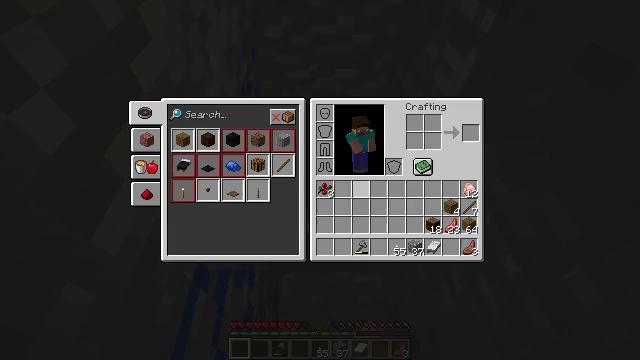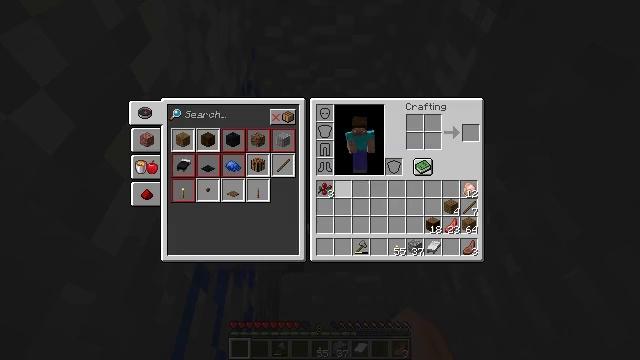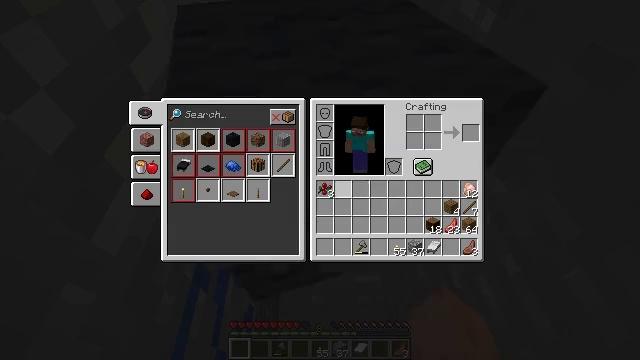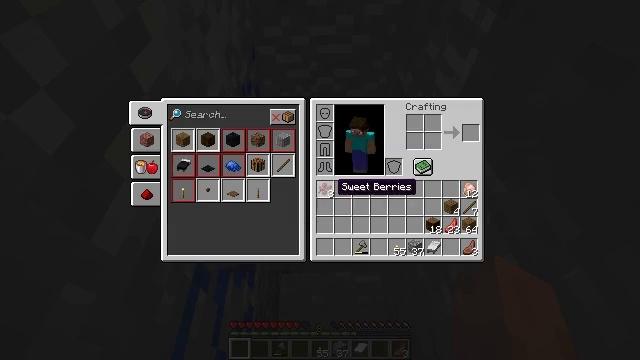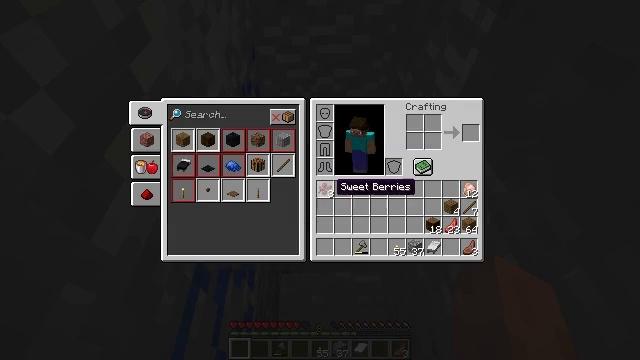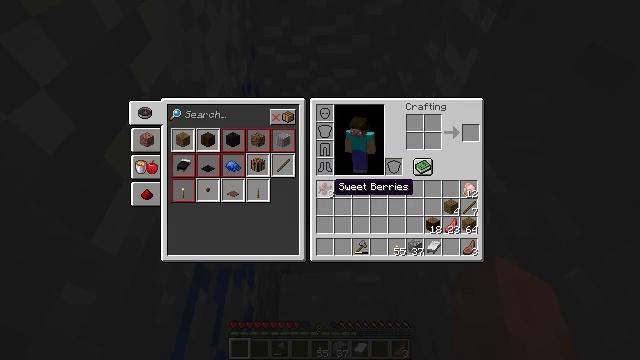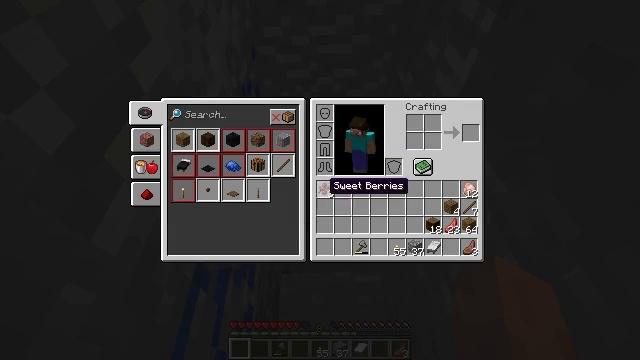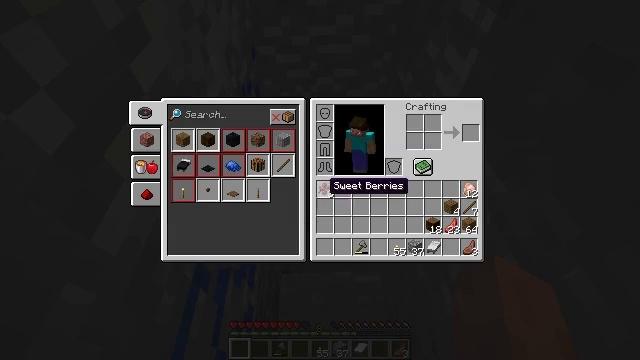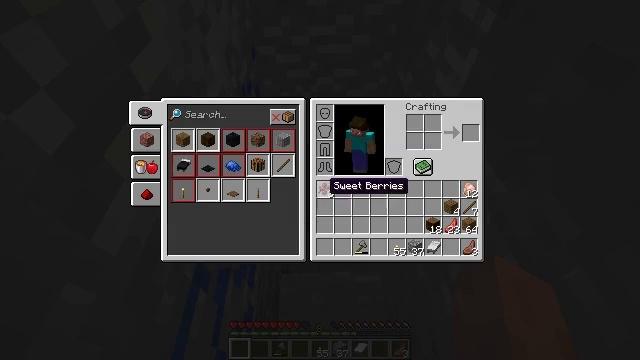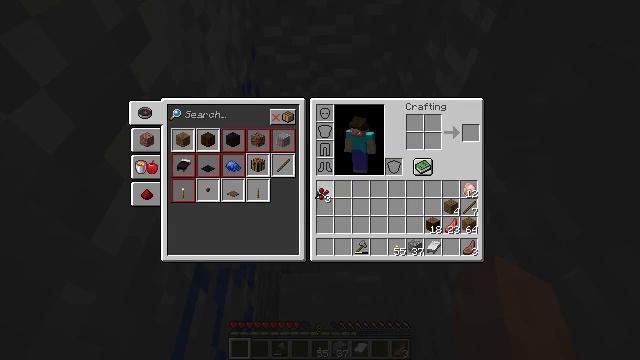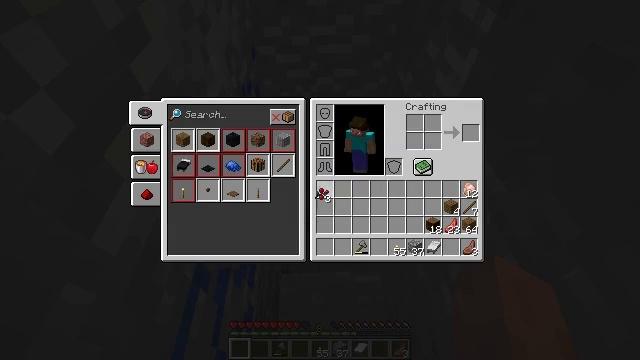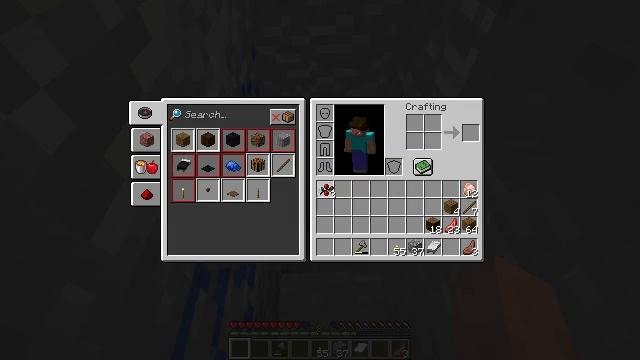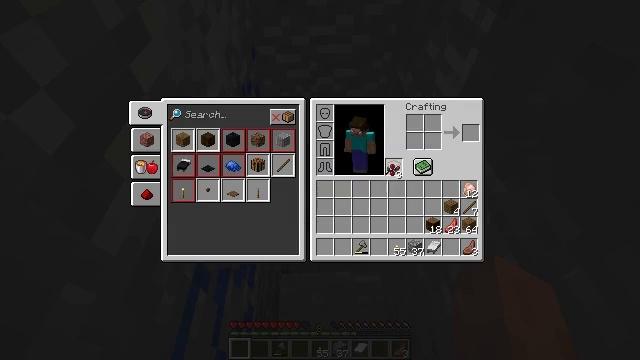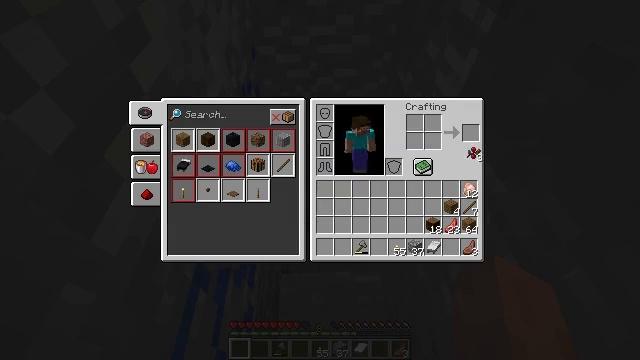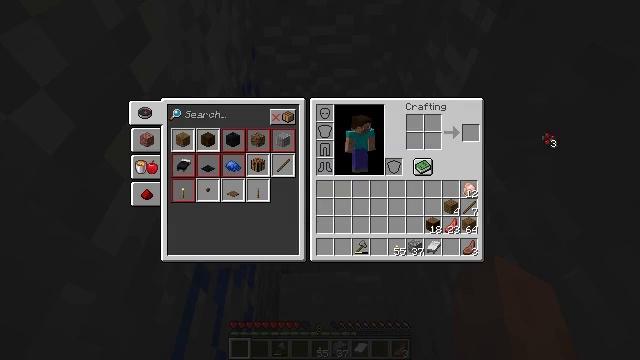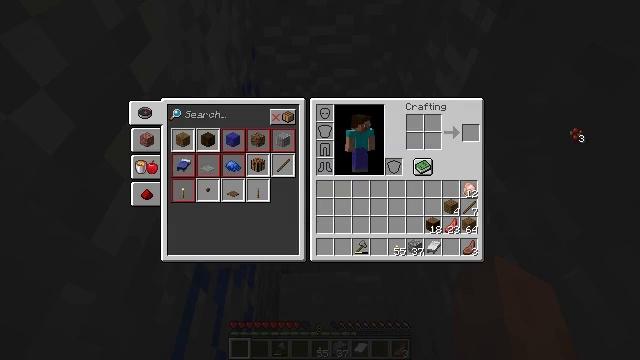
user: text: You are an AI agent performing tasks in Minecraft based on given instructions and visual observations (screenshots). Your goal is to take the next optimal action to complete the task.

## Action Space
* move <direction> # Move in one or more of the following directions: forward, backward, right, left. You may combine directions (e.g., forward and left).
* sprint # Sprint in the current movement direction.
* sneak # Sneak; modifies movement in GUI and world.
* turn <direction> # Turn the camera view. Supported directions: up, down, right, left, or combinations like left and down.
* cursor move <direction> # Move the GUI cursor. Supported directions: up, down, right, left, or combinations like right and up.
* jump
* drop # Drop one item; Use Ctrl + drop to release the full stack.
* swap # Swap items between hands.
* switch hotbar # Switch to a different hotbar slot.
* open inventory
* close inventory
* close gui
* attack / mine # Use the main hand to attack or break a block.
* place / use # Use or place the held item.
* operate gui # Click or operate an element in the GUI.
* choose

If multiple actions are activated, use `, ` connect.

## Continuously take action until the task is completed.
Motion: motion action
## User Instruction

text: Remove sweet berries from the inventory.
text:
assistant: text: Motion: cursor move left, open gui
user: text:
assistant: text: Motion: cursor move left and down
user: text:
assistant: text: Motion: no_op
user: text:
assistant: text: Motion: no_op
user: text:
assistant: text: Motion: no_op
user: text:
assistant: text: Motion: no_op
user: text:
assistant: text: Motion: no_op
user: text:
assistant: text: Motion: no_op
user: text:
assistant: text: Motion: operate gui
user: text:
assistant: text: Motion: operate gui
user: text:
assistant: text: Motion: operate gui
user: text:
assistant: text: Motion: cursor move right and up
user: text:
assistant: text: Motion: cursor move right and up
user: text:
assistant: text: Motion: cursor move right and up
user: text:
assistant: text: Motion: cursor move right
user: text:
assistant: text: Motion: no_op
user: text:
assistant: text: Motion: operate gui
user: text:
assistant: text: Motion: operate gui
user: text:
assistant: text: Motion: operate gui
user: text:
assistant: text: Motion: operate gui
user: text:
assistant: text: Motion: no_op
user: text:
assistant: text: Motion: no_op
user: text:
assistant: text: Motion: cursor move left
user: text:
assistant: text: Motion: cursor move left
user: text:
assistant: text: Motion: cursor move left and down
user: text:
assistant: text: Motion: no_op